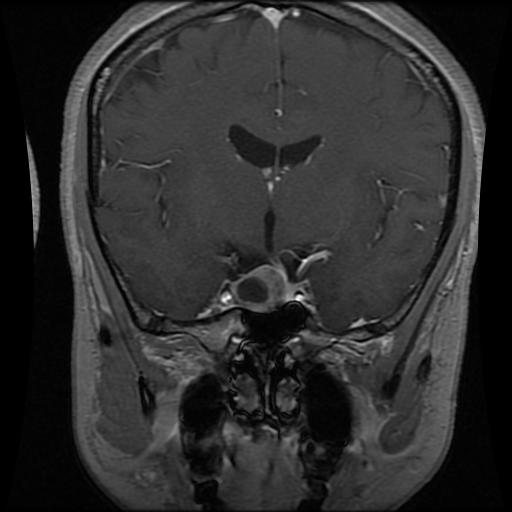
Label: pituitary